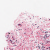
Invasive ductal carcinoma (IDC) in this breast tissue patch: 0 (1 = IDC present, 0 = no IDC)